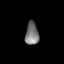
Tissue: lung
Cell type: Others
Senescence score: 0.5842
Nuclear area (px): 299
Mean DAPI intensity: 119.816